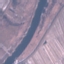
Label: River